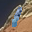
Label: 1